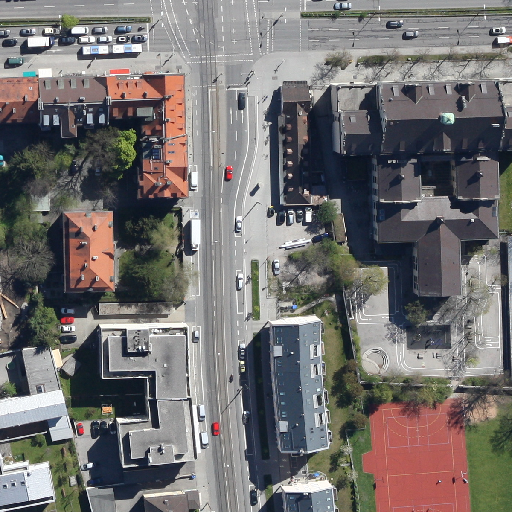
Referring expression: impervious surface